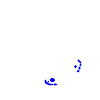
Particle: pion